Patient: sex F, age 31
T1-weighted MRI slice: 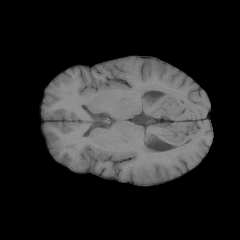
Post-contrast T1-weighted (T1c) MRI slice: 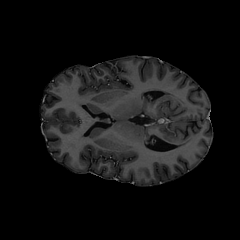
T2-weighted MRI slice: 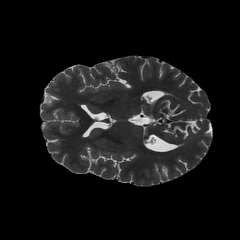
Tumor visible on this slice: no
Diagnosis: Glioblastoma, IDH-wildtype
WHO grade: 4